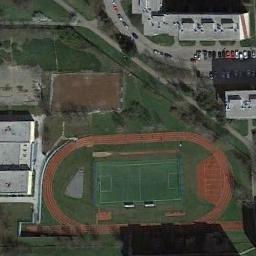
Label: ground_track_field